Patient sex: M
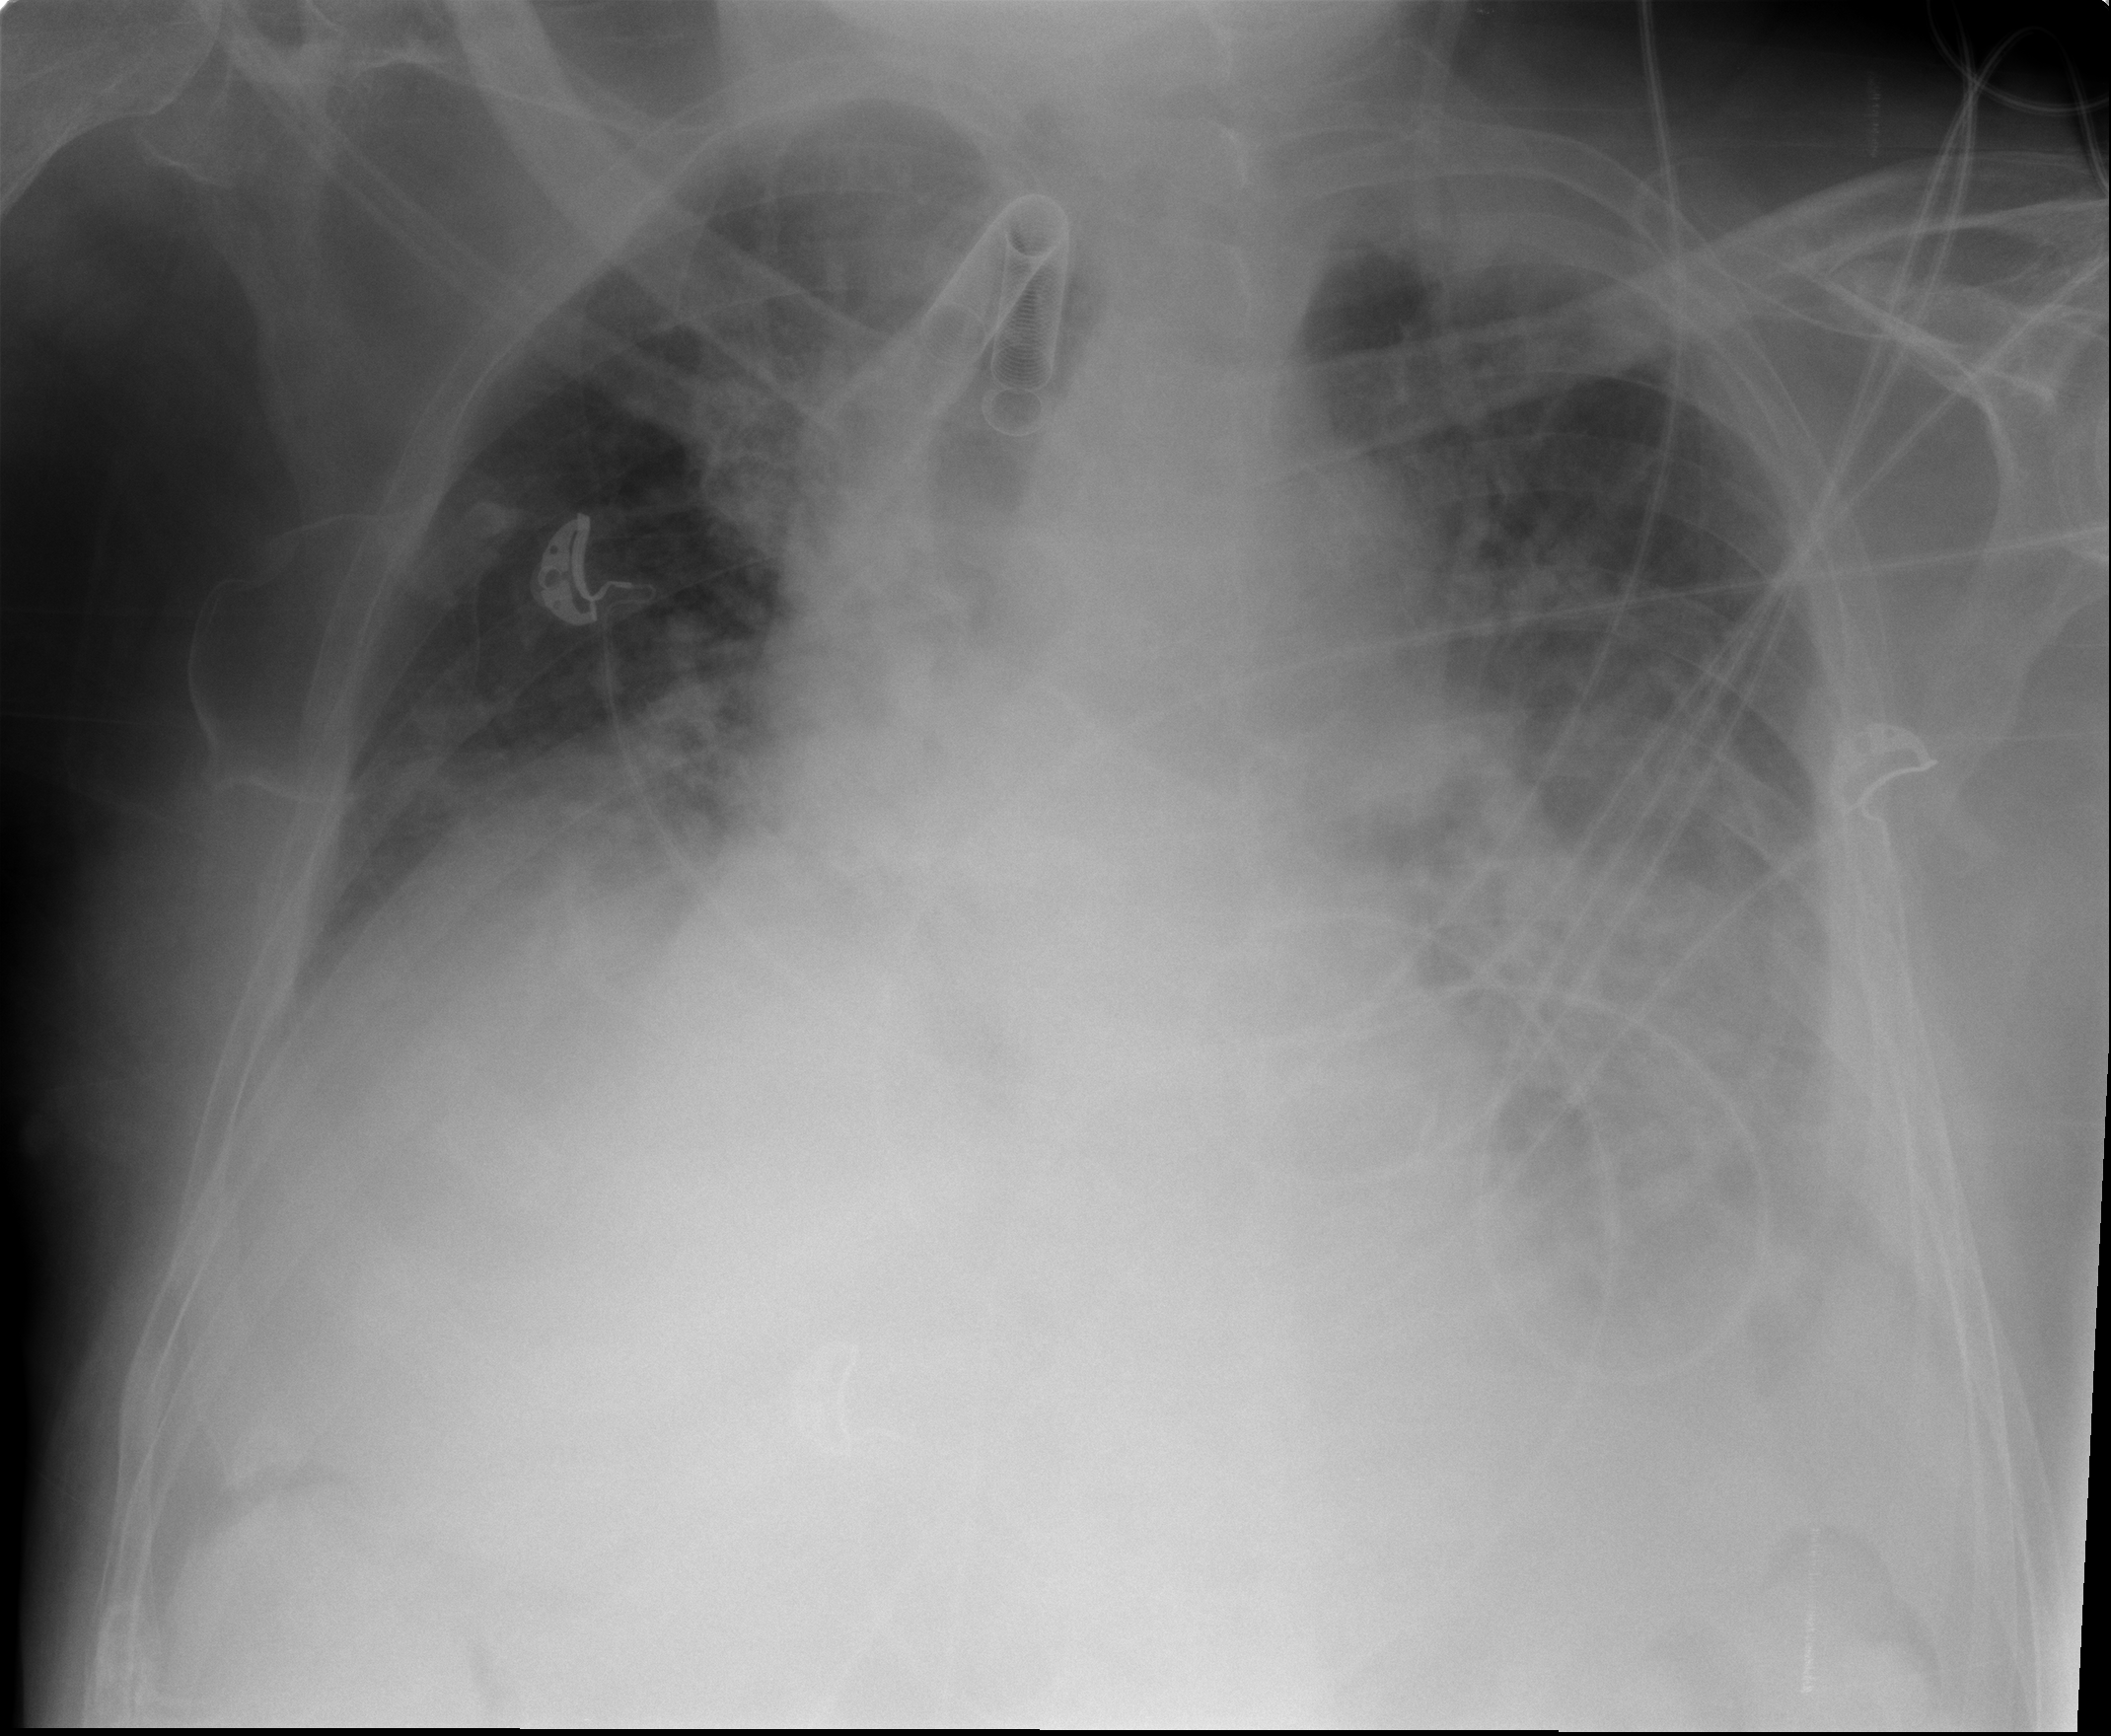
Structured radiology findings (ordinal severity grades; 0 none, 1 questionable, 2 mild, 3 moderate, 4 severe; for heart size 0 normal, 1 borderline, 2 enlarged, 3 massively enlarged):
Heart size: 2
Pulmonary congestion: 2
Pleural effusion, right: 2
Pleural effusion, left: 3
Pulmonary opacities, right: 2
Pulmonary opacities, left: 2
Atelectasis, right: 2
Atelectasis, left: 2